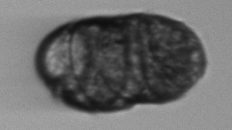
Label: Margalefidinium